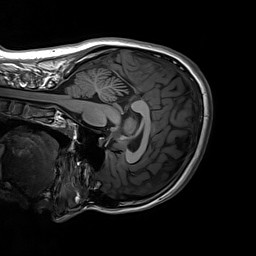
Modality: T1w
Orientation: sagittal
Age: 27
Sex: female
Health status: healthy
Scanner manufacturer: siemens
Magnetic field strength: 3 T
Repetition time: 2.3 s
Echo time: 0.00236 s